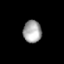
Tissue: lung
Cell type: Epithelial cells
Senescence score: 0.1477
Nuclear area (px): 405
Mean DAPI intensity: 163.857